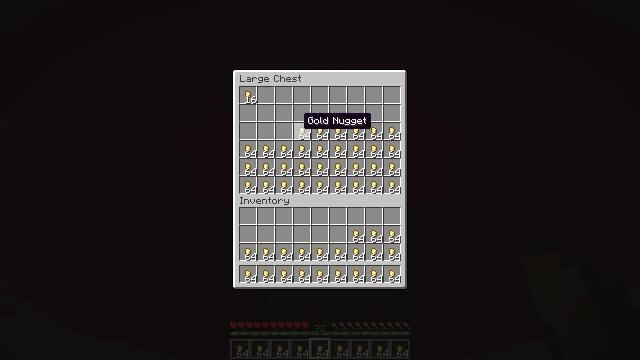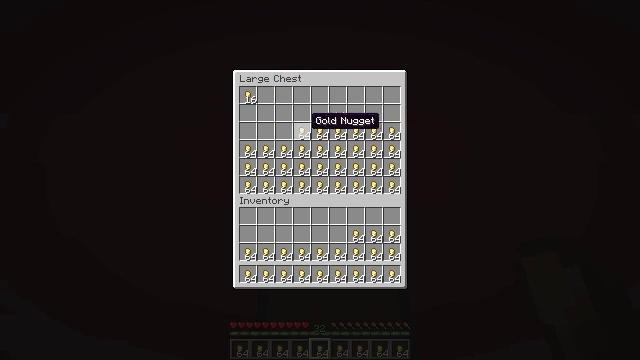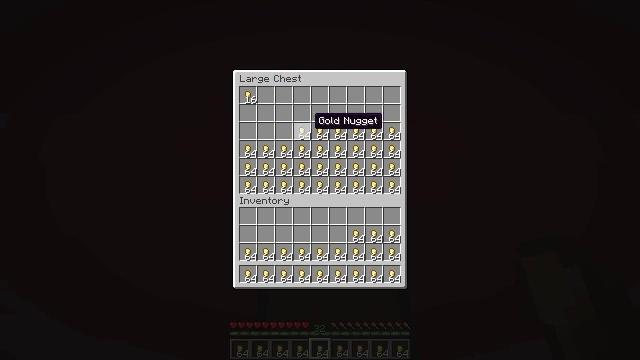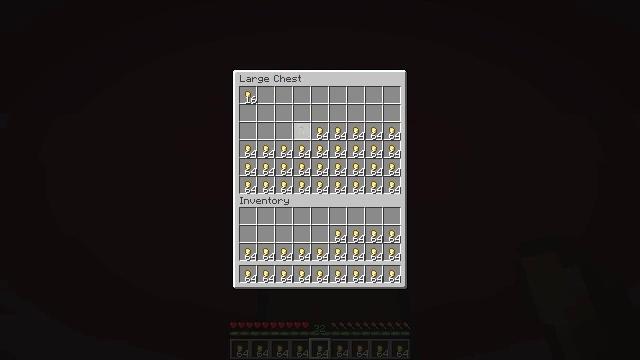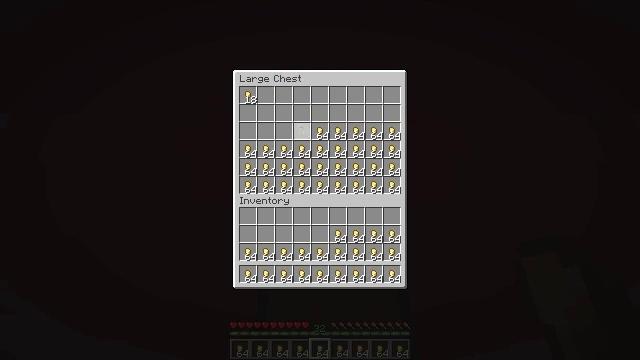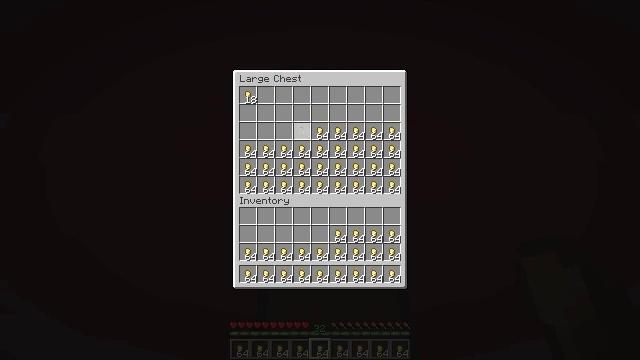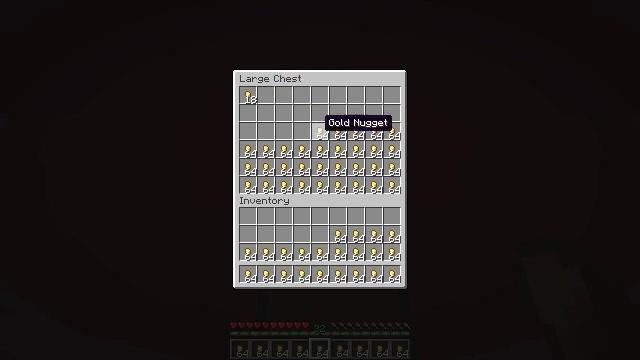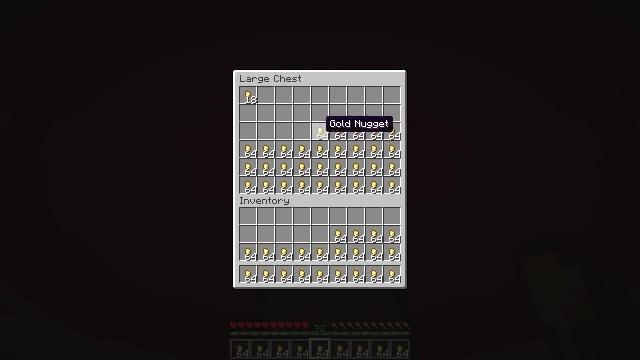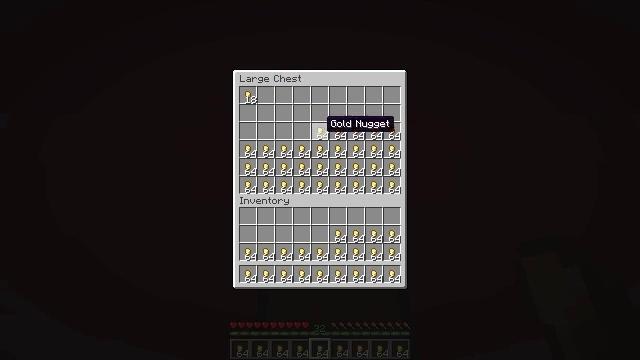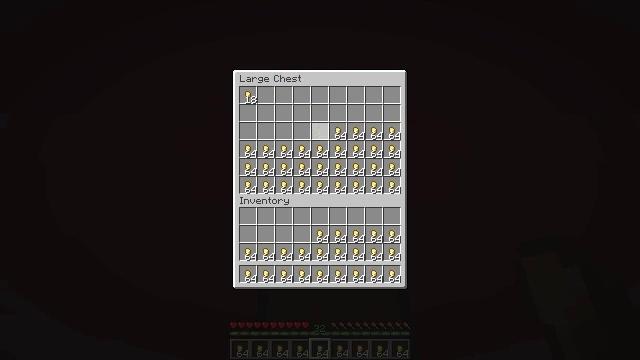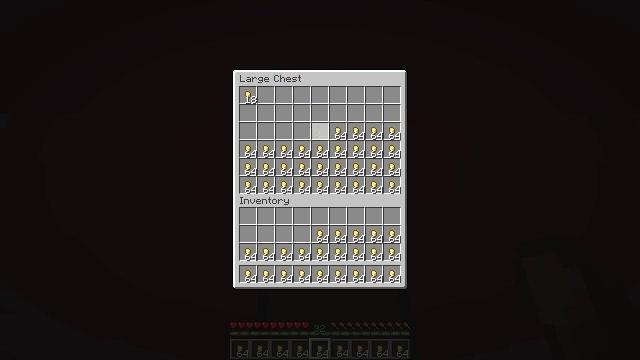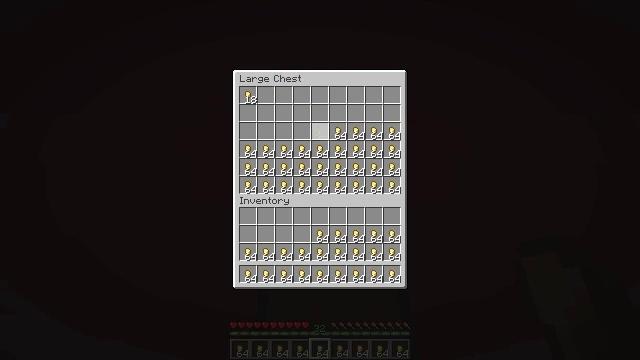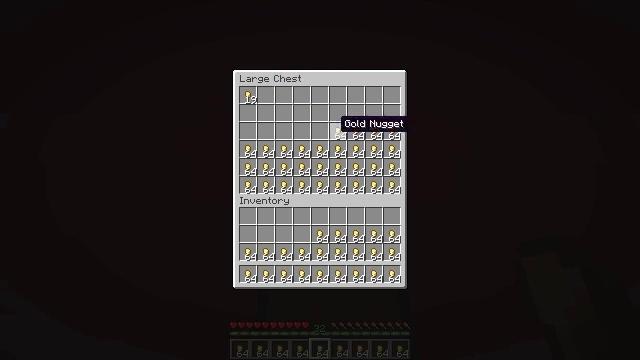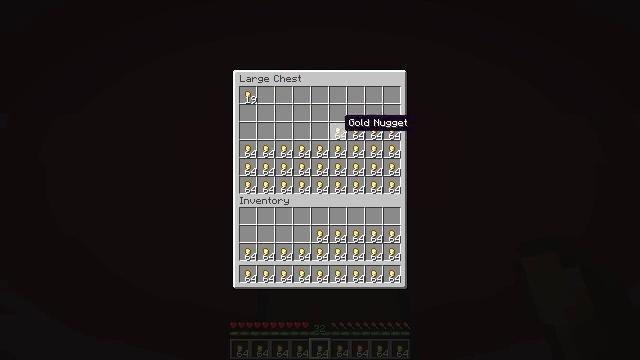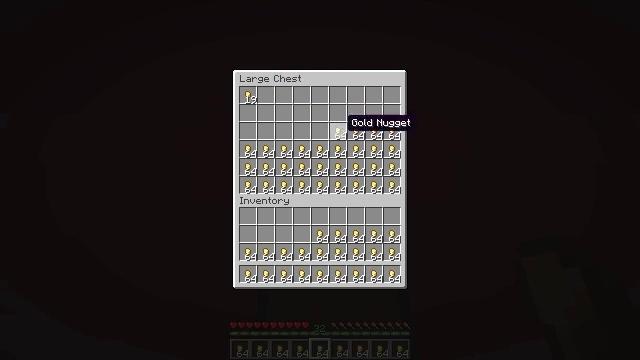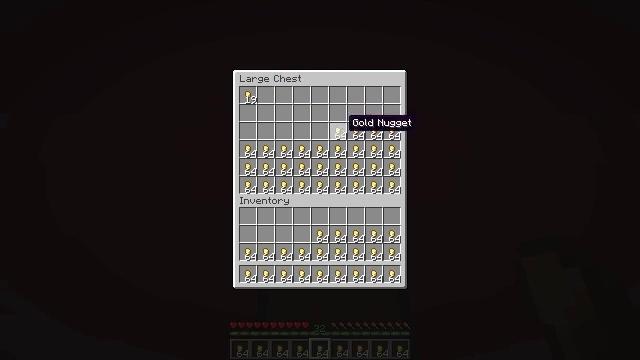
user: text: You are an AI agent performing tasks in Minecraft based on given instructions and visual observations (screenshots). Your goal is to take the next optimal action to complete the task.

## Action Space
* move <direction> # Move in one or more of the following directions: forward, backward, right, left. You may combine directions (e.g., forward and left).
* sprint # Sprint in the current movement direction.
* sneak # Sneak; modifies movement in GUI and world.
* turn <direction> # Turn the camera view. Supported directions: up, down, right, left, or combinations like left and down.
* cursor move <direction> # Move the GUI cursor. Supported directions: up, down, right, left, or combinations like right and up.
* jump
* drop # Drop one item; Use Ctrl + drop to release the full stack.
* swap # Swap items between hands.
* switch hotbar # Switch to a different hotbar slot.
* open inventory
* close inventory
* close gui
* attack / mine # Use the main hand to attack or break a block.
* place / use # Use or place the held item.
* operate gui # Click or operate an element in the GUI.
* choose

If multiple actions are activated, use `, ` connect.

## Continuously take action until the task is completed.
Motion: motion action
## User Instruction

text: Interact with the furnace to craft a gold ingot.
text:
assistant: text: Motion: sneak, cursor move right
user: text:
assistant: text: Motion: sneak
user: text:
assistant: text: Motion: sneak, choose
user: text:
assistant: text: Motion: sneak, choose
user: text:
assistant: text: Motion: sneak
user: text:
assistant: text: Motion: sneak, cursor move right
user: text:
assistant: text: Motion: sneak
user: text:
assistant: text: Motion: sneak
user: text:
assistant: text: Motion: sneak, choose
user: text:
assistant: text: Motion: sneak, choose
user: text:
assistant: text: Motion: sneak, cursor move right
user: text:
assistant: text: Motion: sneak
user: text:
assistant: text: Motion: sneak
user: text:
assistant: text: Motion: sneak
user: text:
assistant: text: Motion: sneak
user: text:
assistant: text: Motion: sneak, choose
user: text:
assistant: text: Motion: sneak, choose
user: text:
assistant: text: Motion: sneak
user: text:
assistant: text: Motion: sneak, cursor move right
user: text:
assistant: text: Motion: sneak
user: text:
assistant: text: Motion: sneak, choose
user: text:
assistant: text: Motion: sneak, choose
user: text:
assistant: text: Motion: sneak, choose
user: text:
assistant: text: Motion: sneak, cursor move right
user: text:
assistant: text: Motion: sneak, cursor move right
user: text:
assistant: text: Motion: sneak
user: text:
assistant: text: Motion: sneak, choose
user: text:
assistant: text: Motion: sneak, choose
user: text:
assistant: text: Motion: sneak
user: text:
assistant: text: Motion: sneak, cursor move right